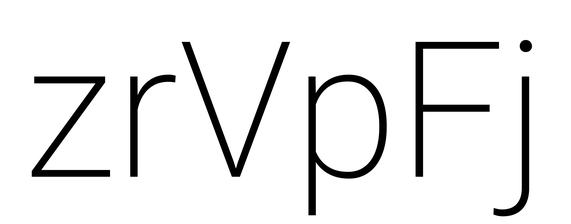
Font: Roboto_ExtraLight